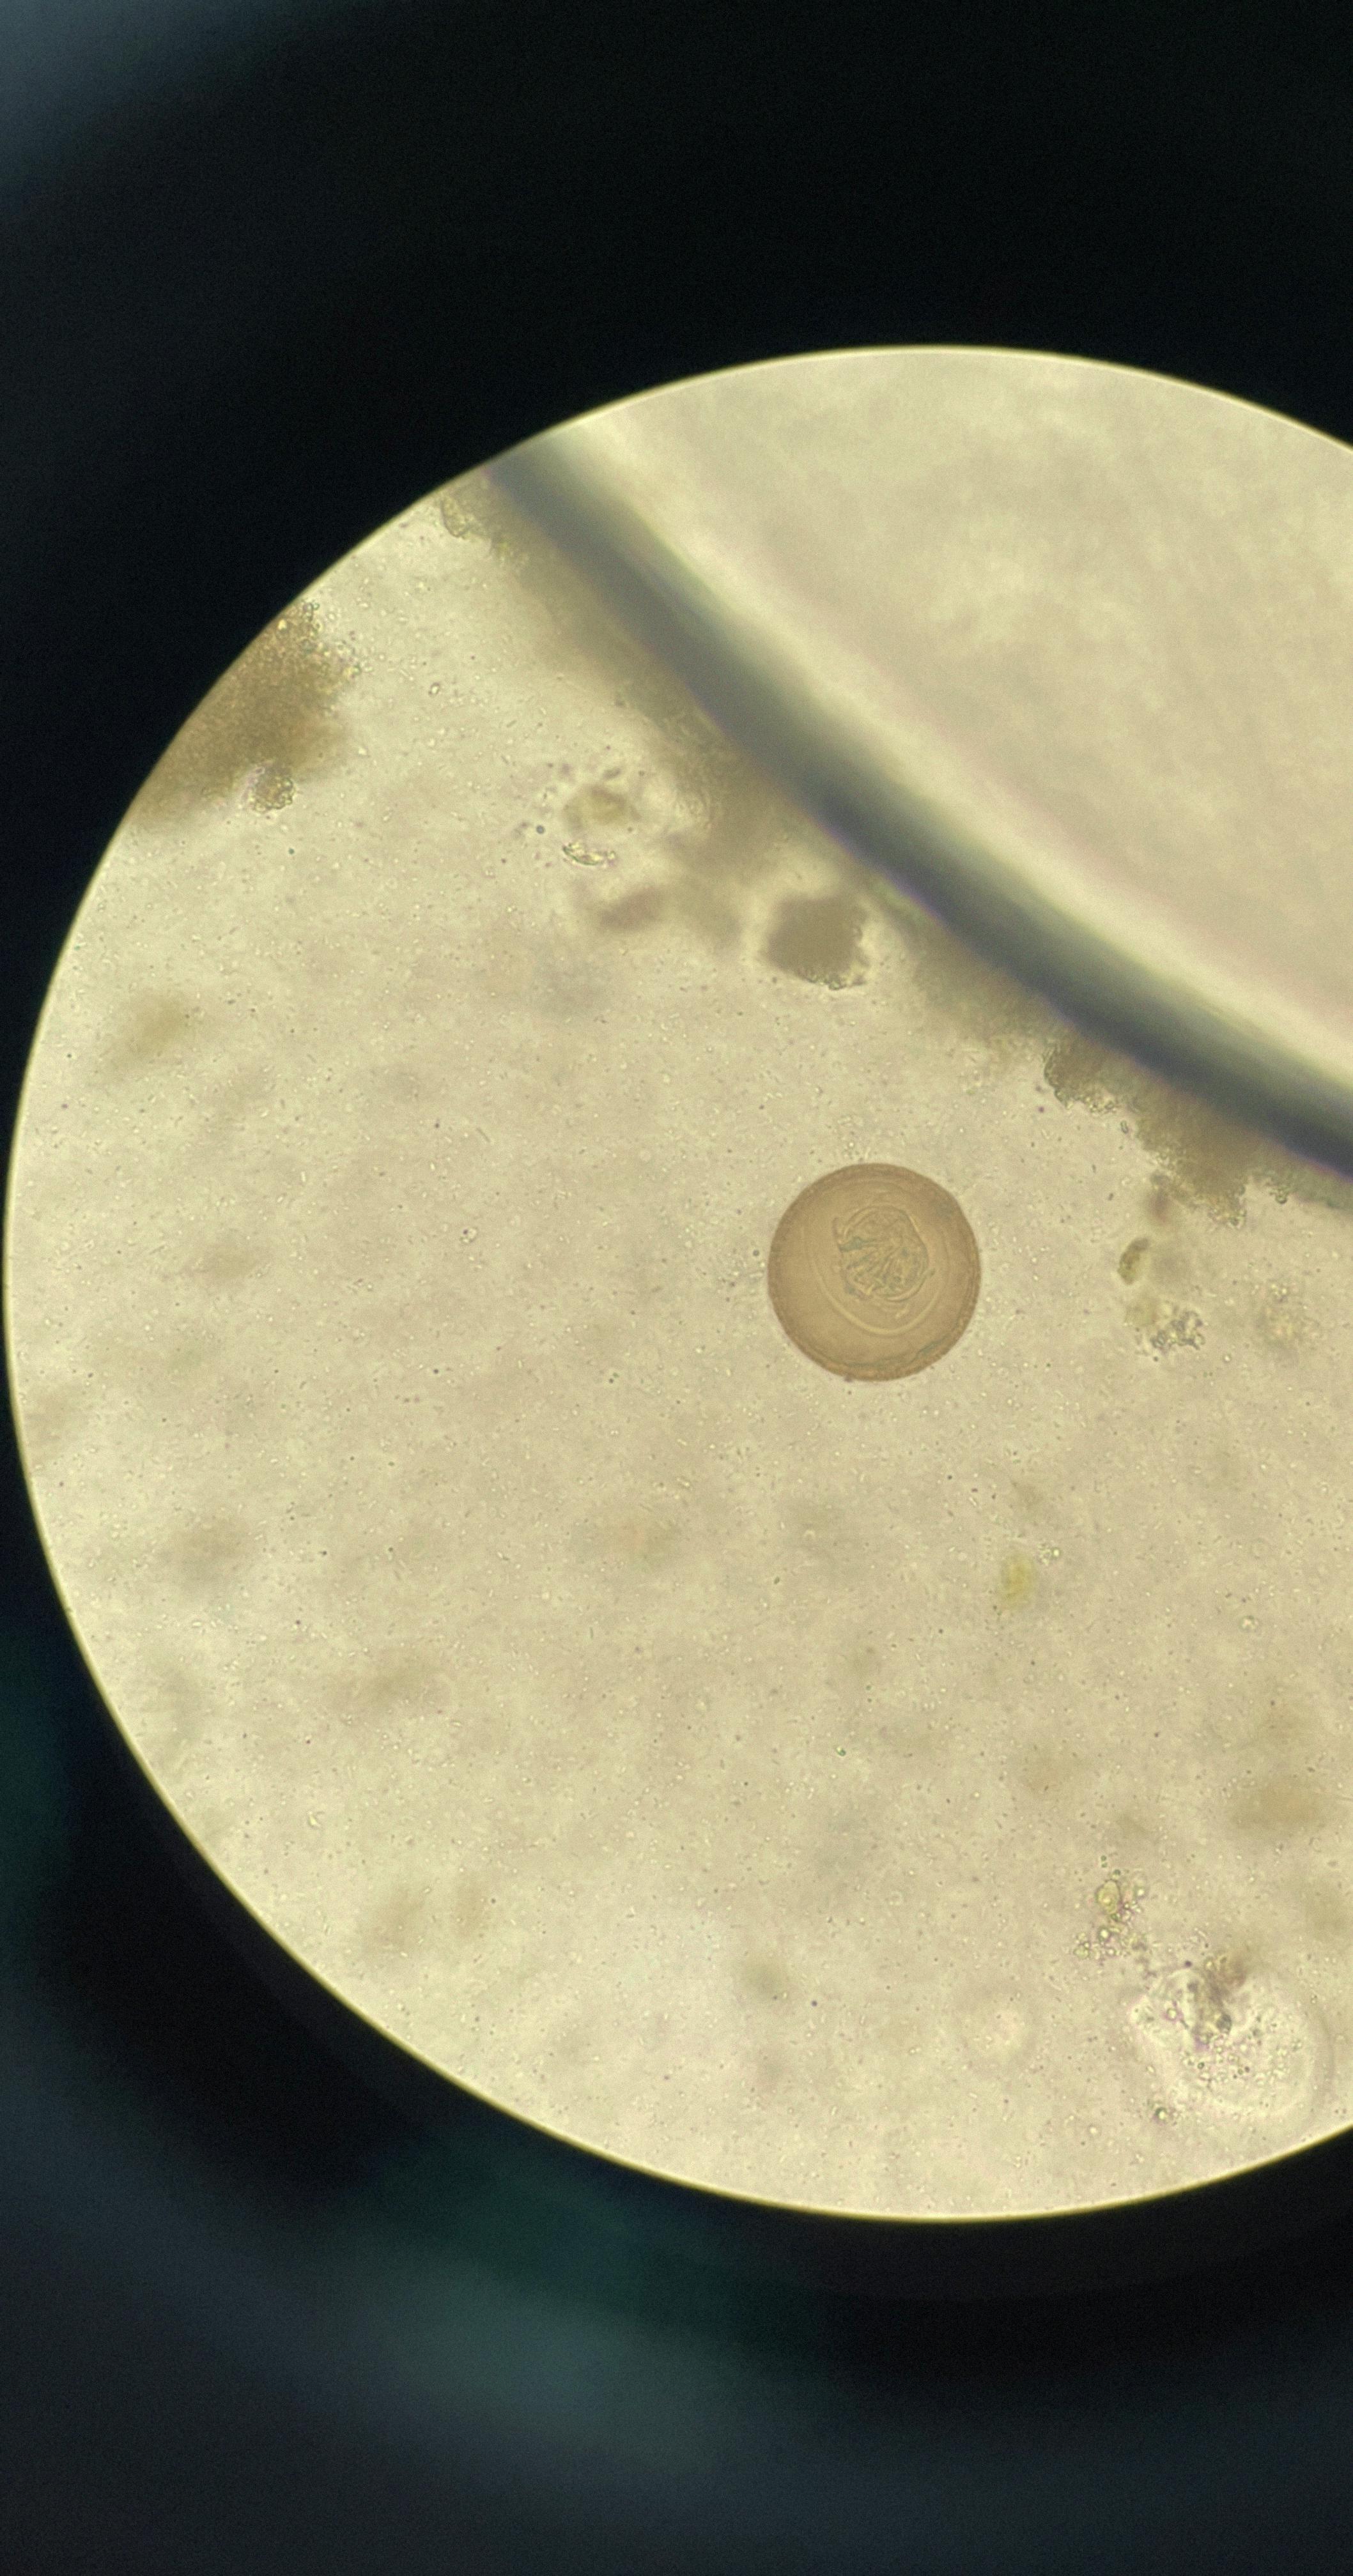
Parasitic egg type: Hymenolepis diminuta